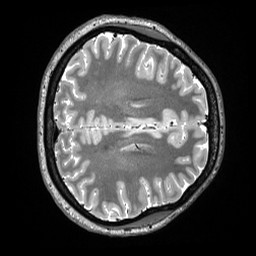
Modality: T2w
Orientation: axial